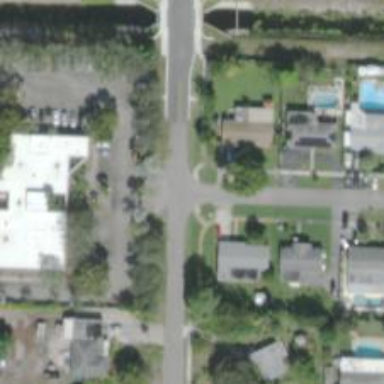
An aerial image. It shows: Unmarked crossing on footway.